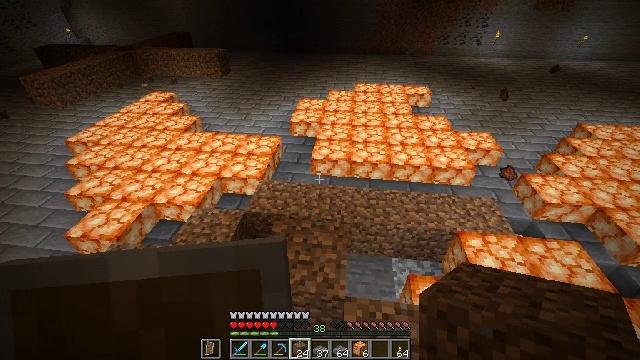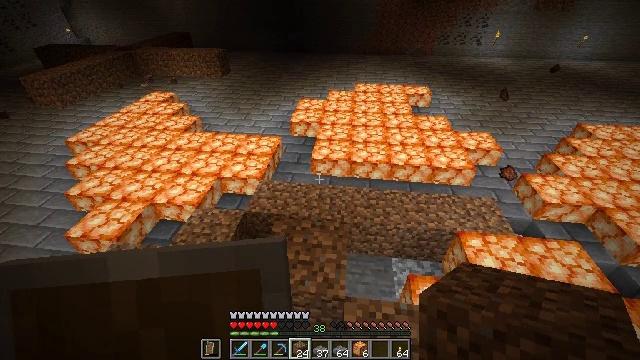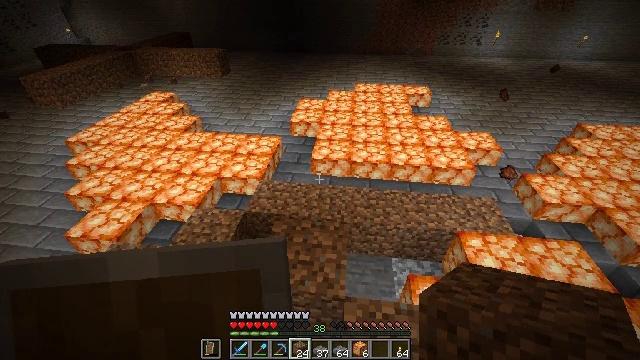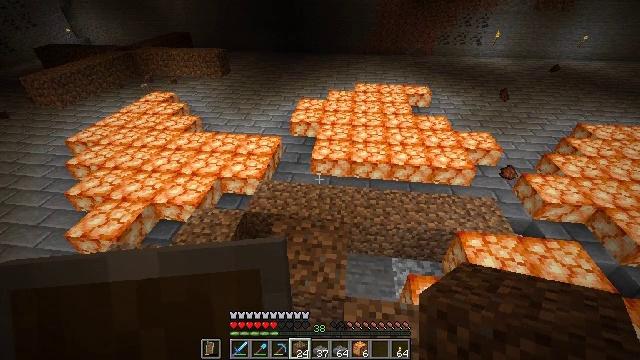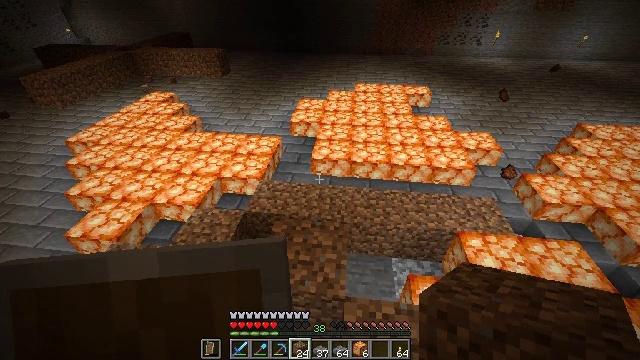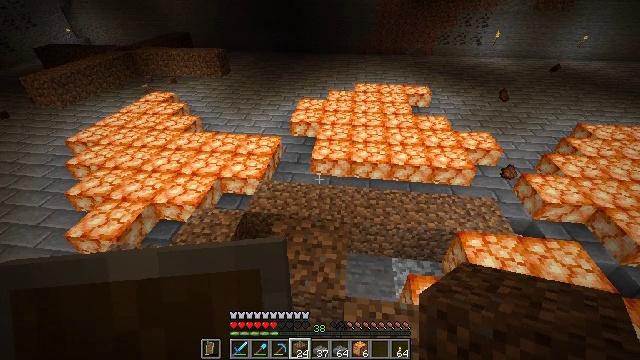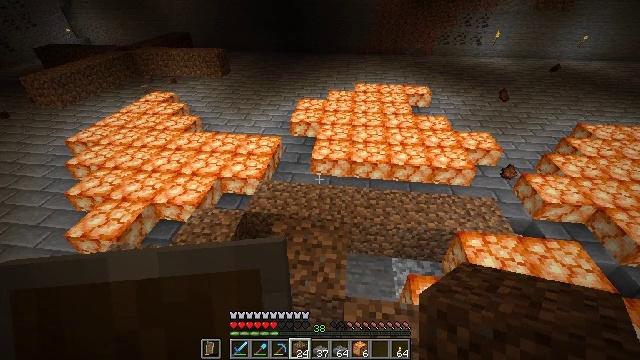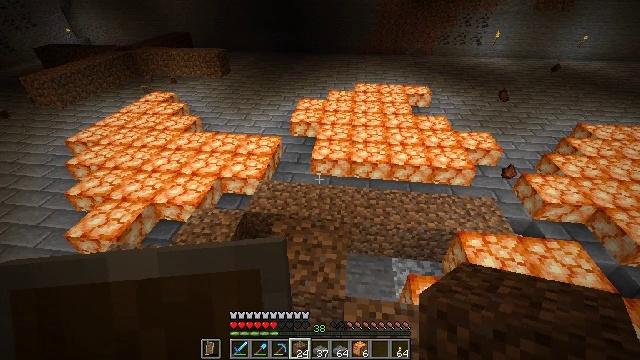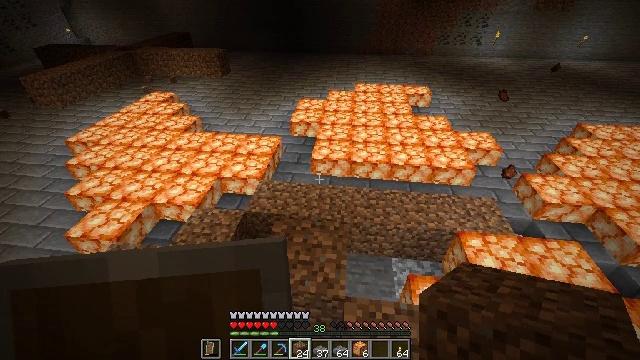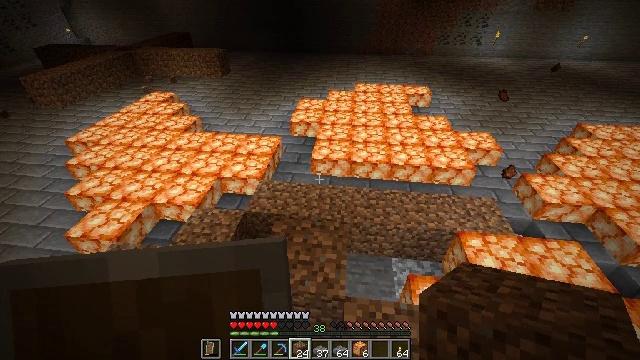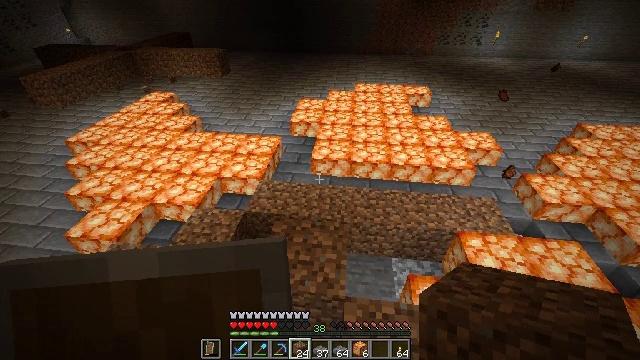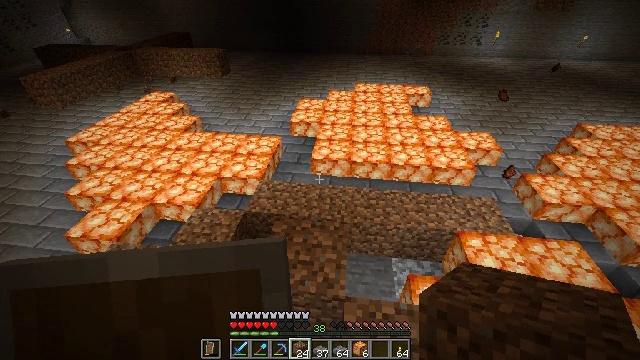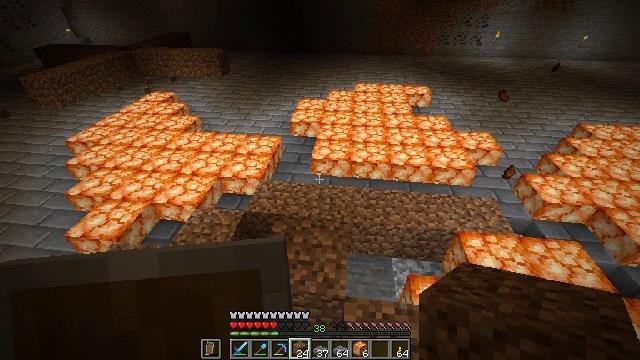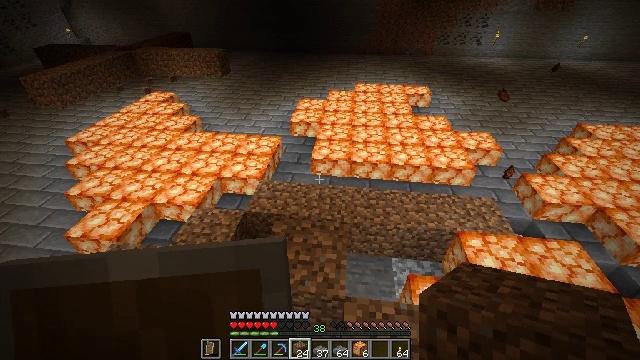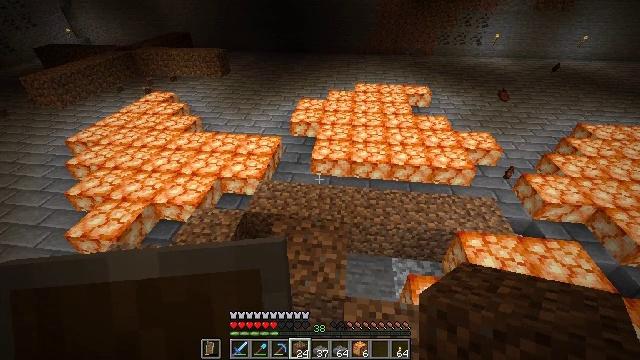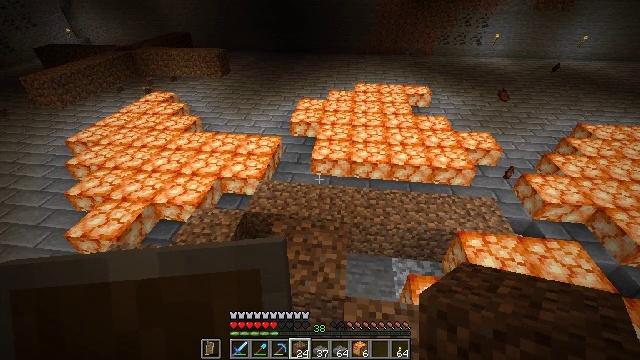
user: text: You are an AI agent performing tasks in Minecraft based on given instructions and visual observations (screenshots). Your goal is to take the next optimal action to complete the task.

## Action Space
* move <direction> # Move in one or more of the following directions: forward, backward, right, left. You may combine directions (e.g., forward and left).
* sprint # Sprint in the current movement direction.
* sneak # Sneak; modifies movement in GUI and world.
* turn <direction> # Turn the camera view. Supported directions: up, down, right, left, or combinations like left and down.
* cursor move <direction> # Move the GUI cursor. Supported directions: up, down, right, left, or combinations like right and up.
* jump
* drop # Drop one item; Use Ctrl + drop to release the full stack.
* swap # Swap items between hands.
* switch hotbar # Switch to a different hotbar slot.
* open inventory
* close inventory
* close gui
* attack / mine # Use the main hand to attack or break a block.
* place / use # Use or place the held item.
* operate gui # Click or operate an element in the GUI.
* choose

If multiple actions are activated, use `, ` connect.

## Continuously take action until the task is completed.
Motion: motion action
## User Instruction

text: Retrieve shroomlight for lighting purposes.
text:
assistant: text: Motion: no_op
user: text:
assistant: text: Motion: no_op
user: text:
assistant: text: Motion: no_op
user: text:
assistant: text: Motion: no_op
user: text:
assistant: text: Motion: no_op
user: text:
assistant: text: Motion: no_op
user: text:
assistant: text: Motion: no_op
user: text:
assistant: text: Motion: no_op
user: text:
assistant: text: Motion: no_op
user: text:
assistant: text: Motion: no_op
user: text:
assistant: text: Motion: no_op
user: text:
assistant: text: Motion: no_op
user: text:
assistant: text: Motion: no_op
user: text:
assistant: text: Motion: no_op
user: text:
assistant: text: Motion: no_op
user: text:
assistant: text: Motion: no_op
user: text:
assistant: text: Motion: no_op
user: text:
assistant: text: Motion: no_op
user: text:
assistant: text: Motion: no_op
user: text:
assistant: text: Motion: no_op
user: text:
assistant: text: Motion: no_op
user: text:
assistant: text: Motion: no_op
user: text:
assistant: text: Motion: no_op
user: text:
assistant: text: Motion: no_op
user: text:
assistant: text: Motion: no_op
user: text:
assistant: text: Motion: no_op
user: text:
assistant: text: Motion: no_op
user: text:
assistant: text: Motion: no_op
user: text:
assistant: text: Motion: no_op
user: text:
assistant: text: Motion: no_op